Question: I am developing a non-GUI application for Linux. At some point I ask the user to input a directory path, which will be used to store files.
It there a way to have behaviour similar to the console (eg. when pressing 'TAB', the path is automatically filled for you, or available directory paths are printed)?

What is the usual solution for this kind of problem, in case what I am looking for doesn't exist?
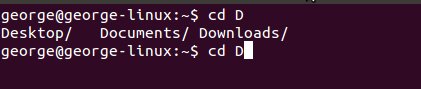
Answer: The usual solution is to <URL>, just like the shell does.